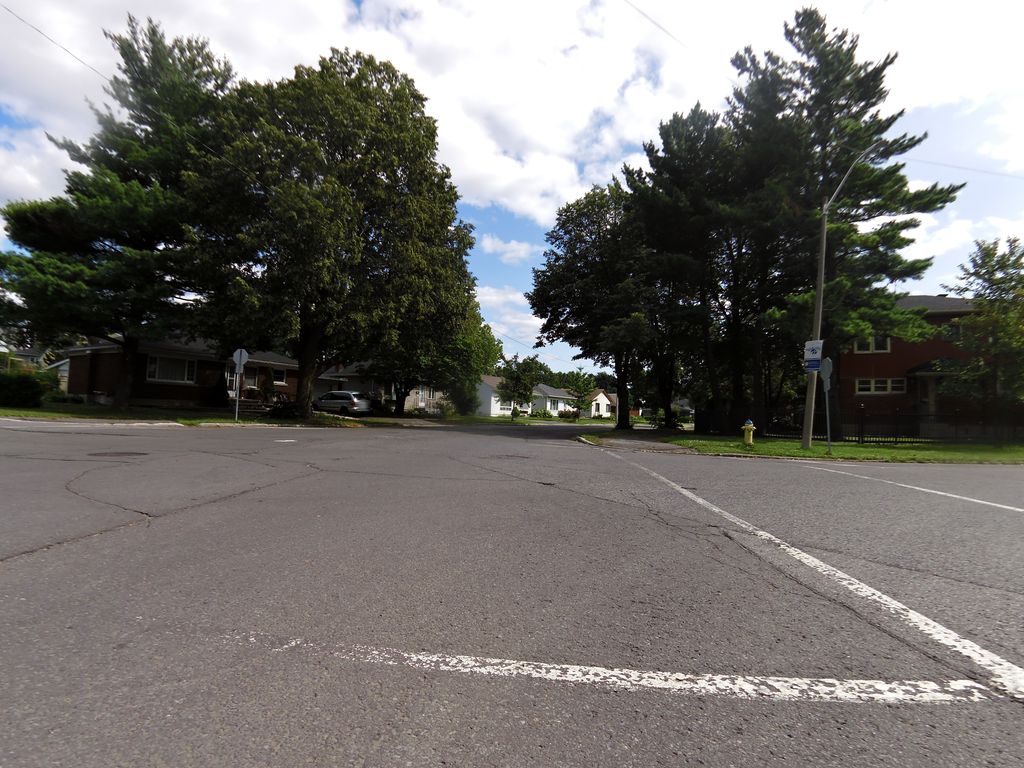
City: ottawa-gatineau